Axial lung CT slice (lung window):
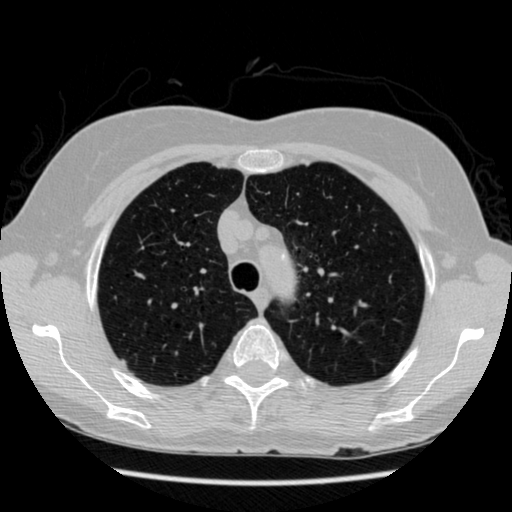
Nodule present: no